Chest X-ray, PA view. Patient: 26 years old, sex M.
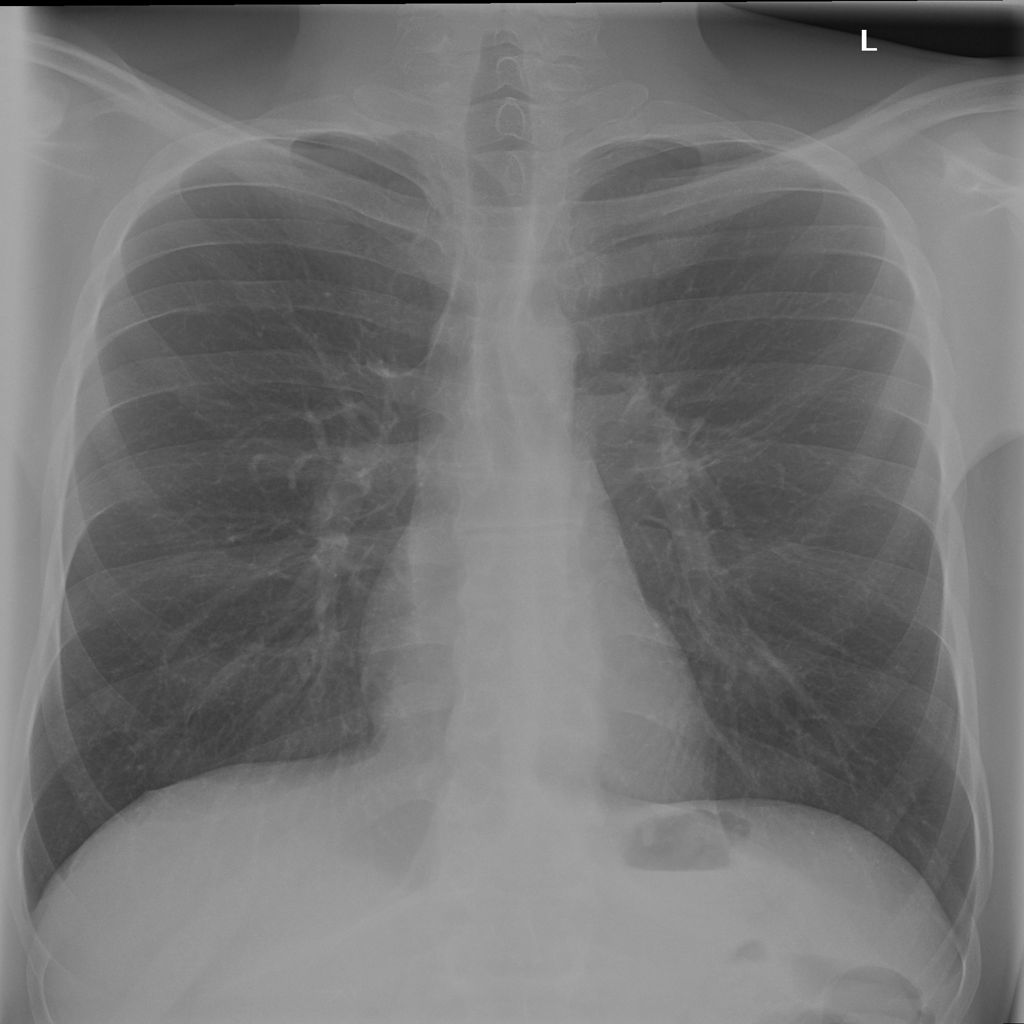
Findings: Infiltration